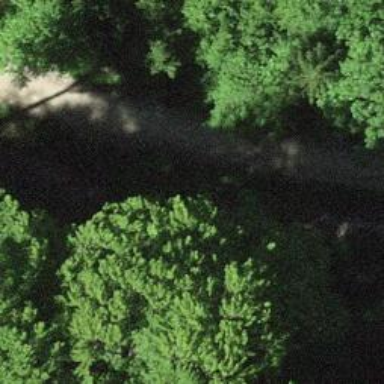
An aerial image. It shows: Dirt path.